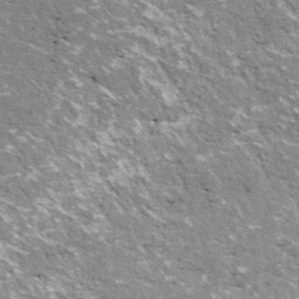
Label: frost